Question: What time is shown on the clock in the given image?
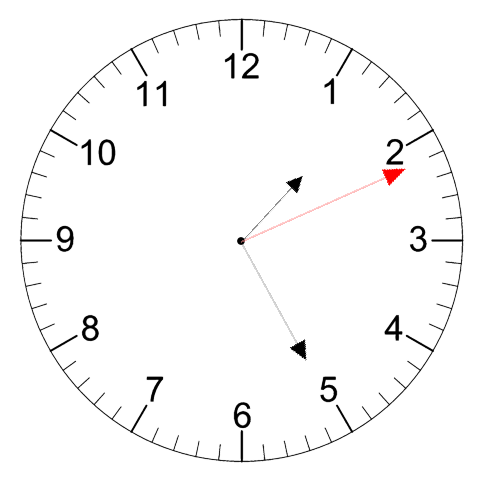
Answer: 01:25:11